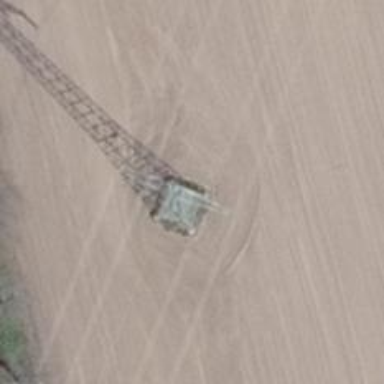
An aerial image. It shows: Power tower.